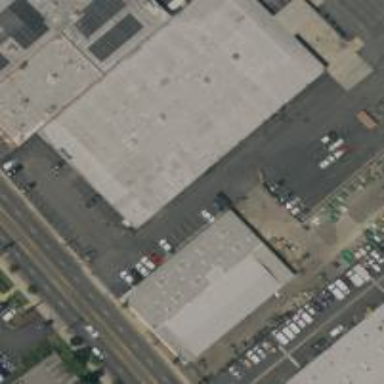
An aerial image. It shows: Warehouse.